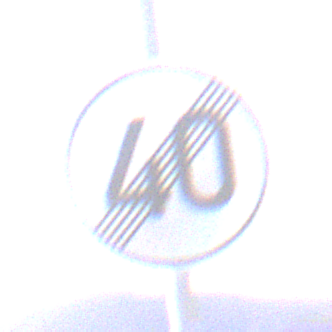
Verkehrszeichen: EndeGeschwindigkeit40
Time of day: Dusk
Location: Outdoor (Nature)
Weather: Clear
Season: NotSpecified
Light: Natural